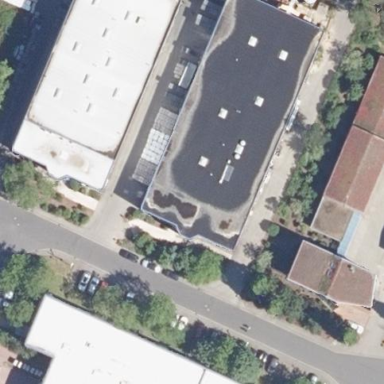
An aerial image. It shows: Part of building.